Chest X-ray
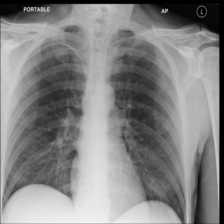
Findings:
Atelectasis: negative
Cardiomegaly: negative
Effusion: negative
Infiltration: negative
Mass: negative
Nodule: negative
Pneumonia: negative
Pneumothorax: negative
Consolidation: negative
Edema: negative
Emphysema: negative
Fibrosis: negative
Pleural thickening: negative
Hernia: negative